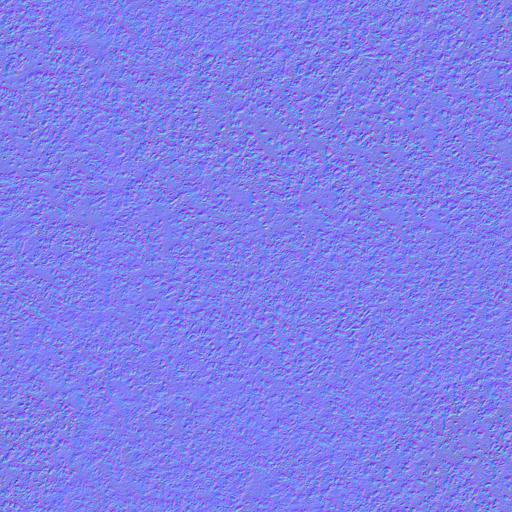
concrete rough